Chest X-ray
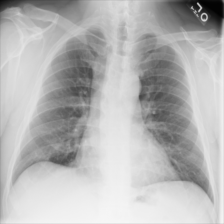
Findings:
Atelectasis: negative
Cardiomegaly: negative
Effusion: negative
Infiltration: negative
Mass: negative
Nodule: negative
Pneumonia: negative
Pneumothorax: negative
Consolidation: negative
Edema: negative
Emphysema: negative
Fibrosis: negative
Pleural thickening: negative
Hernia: negative